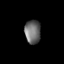
Tissue: lung
Cell type: Epithelial cells
Senescence score: 0.2171
Nuclear area (px): 369
Mean DAPI intensity: 107.138